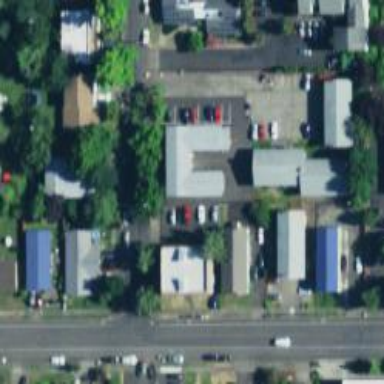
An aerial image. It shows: Alley classified as service road.